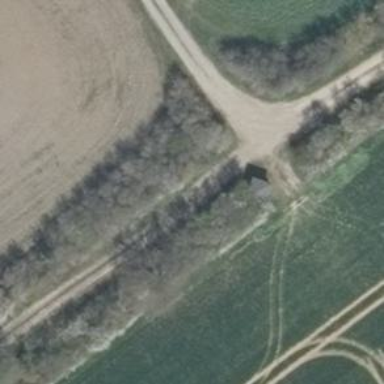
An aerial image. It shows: Shelter.